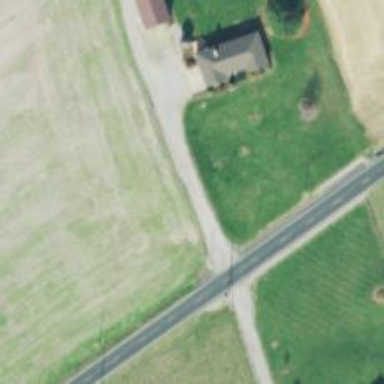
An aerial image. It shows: Driveway.